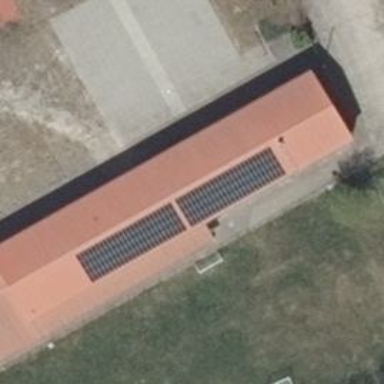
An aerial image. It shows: Solar photovoltaic panel generator producing electricity as small installation.